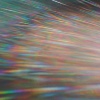
Label: sunburn